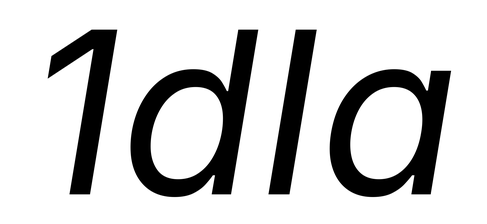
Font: Inter-Italic_Italic